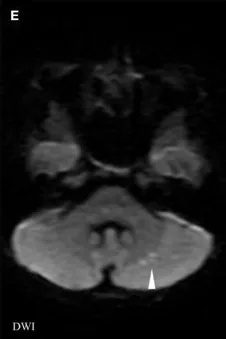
Area of high T2 and FLAIR signal changes (arrowheads) in the head of the caudate nucleus.
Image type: radiology (mri)